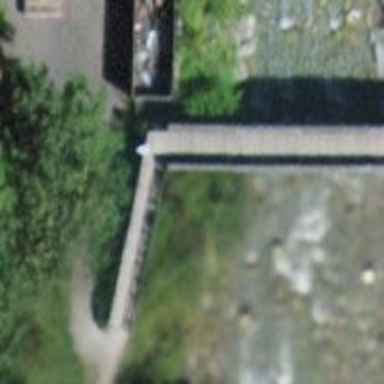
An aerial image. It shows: Path leading to bridge.